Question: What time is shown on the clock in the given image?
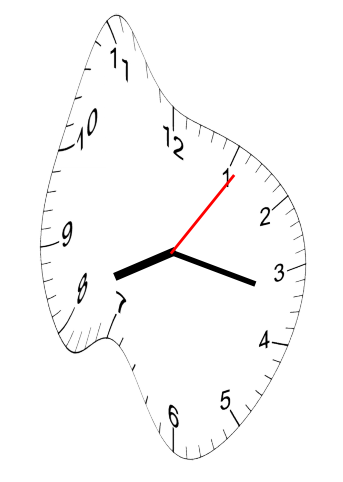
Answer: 08:17:06